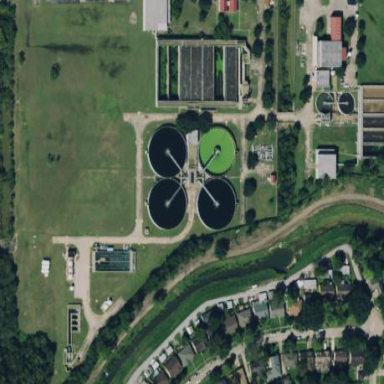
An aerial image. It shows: View of wastewater plant.